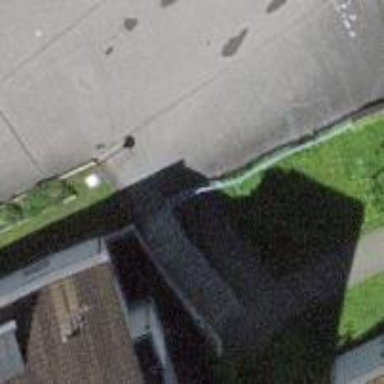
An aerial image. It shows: Asphalt footway with no sidewalk.